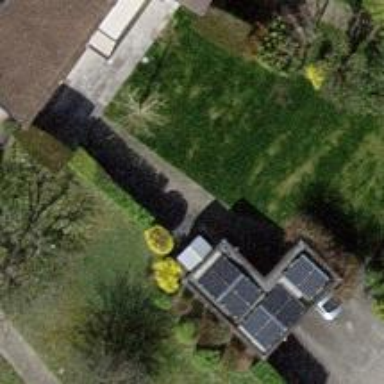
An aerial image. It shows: Garage.